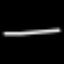
Label: line